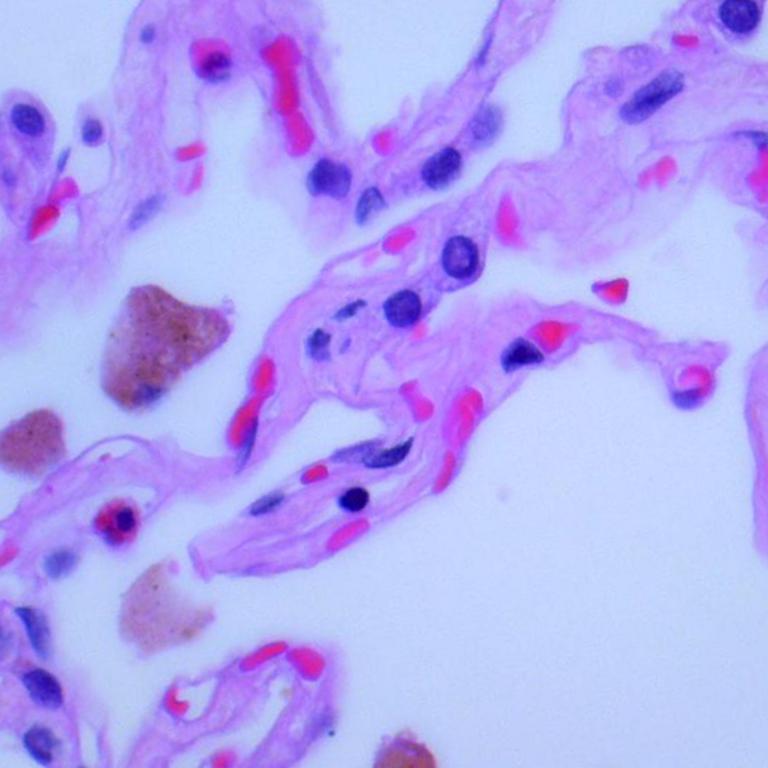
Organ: lung
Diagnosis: benign